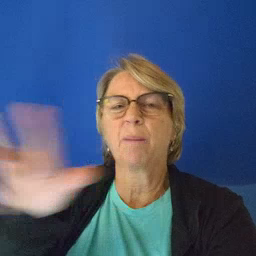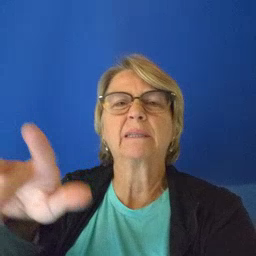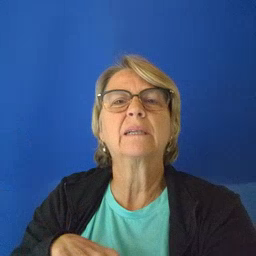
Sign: empty